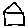
Label: house